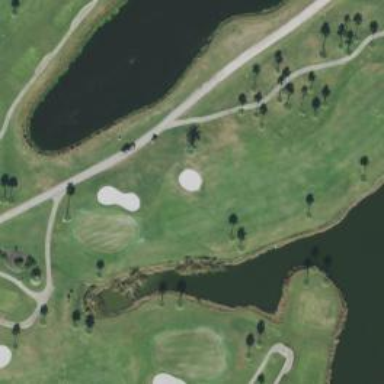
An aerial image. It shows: Path for both roads and golfers.